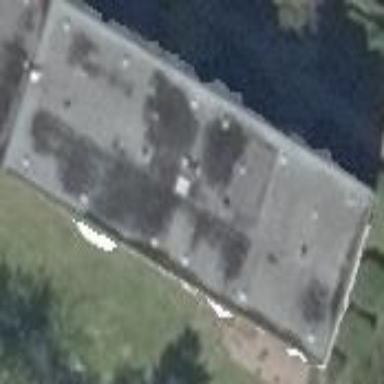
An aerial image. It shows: Building with apartments and flat roof.